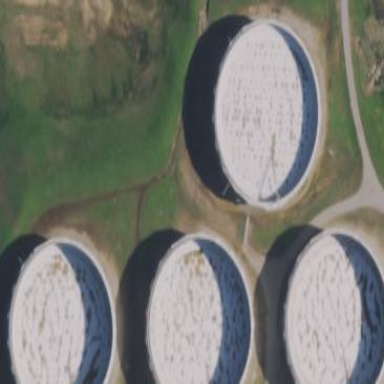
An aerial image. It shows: Storage tank created as man-made structure.